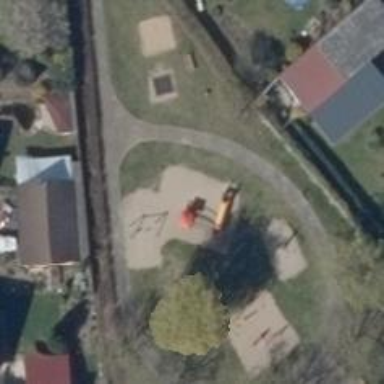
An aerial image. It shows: Playground area for leisure land.